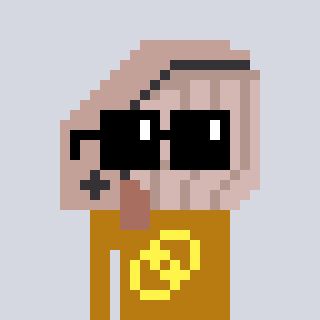
a pixel art character with square black sunglasses, a whale-shaped head and a gold-colored body on a cool background